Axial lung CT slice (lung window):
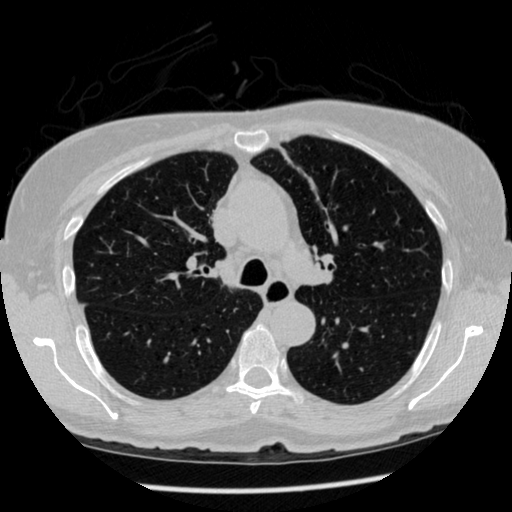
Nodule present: no